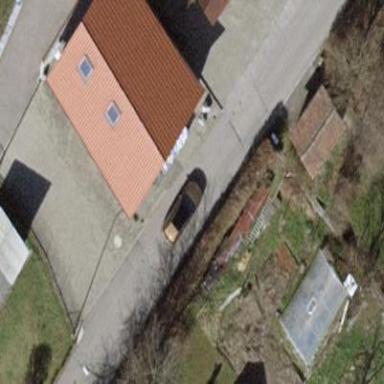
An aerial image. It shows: Garage building.